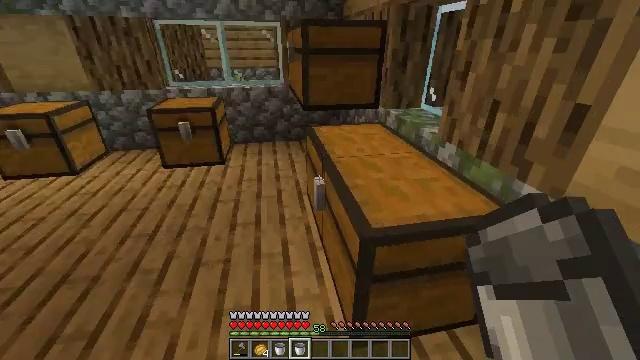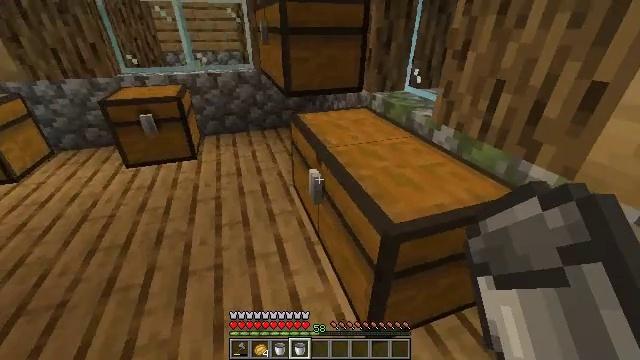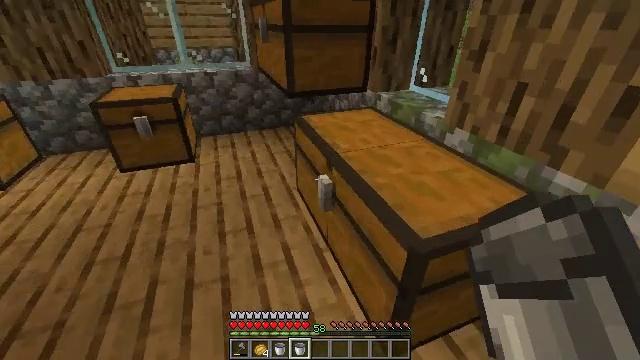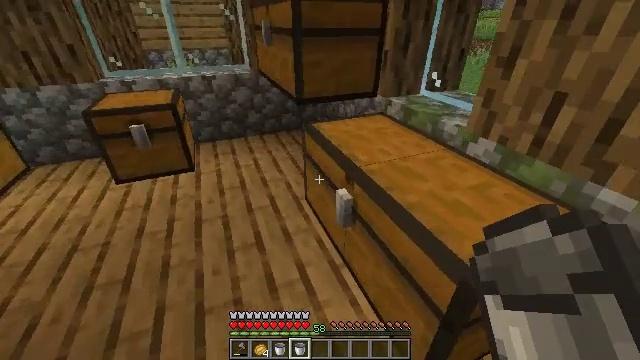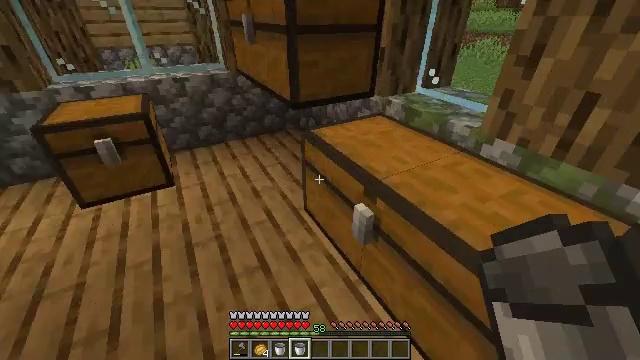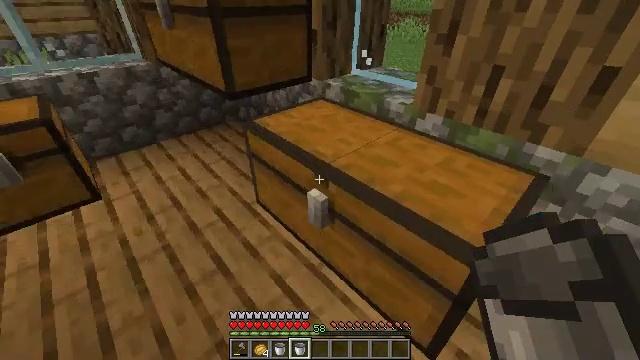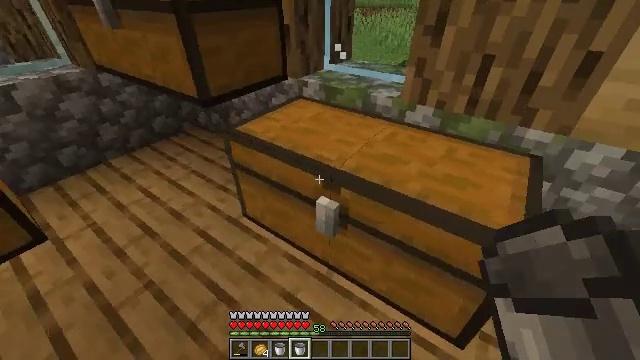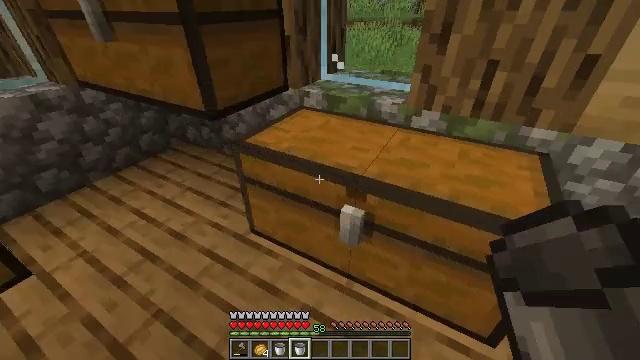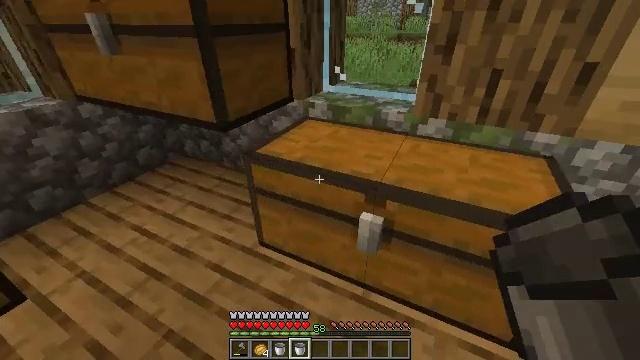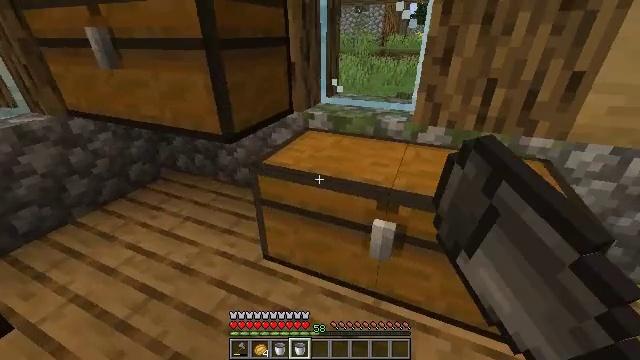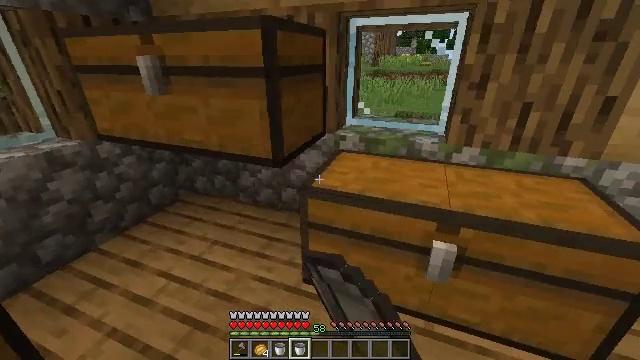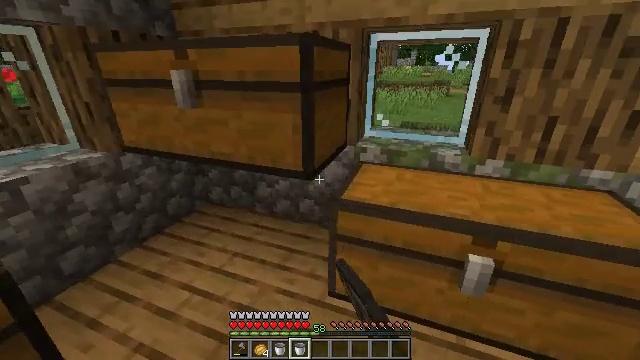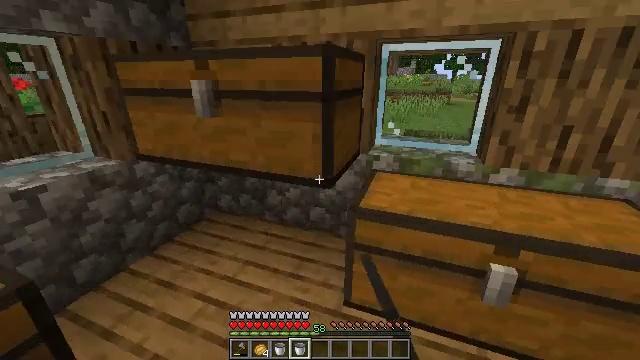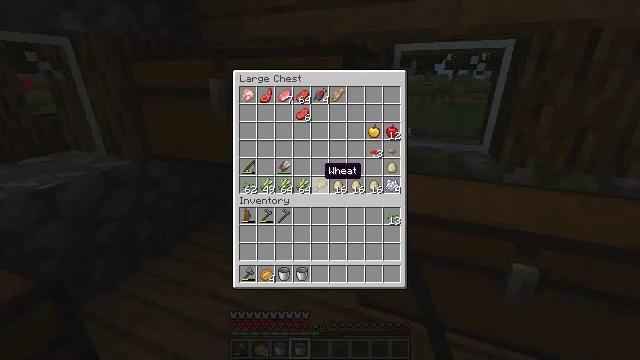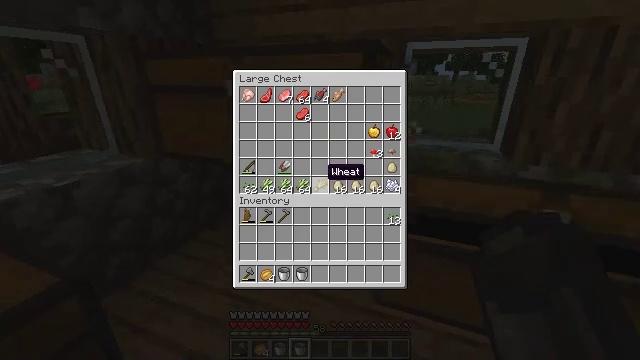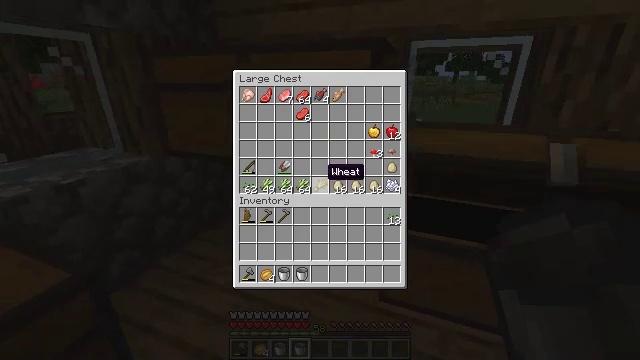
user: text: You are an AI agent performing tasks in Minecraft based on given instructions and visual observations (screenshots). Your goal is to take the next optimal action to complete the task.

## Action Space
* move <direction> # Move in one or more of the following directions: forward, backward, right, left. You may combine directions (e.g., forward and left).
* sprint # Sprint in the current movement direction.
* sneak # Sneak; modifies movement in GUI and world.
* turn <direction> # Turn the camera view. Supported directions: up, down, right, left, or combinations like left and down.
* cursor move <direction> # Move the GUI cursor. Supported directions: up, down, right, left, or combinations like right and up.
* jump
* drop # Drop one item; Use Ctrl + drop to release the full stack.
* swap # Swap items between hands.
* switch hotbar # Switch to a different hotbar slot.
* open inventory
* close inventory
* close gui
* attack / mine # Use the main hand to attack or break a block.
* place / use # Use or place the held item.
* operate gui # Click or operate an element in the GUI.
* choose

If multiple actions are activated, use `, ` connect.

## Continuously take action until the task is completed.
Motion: motion action
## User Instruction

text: Make pumpkin seeds from a pumpkin using the crafting menu.
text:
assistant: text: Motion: move forward and move left, turn right and down
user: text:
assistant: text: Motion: move forward and move left, turn right
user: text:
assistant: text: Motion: move forward and move left, turn right
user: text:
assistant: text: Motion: move forward and move left, turn right and down
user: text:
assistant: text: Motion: move forward and move left, turn right and down
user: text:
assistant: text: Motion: move left, turn right and down
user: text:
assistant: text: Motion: move left, turn right and up
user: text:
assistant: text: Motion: move left, turn right and up, use / place
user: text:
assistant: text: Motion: move left, turn right and up, use / place
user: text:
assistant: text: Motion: move left, turn right and up, use / place
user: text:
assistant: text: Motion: move left, turn up
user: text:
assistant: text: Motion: move left, turn up
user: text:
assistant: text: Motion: move left, open gui
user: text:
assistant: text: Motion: no_op
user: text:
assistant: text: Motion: no_op
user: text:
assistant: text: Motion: no_op
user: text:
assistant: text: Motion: no_op
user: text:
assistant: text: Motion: no_op
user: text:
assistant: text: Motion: no_op
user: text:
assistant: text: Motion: no_op
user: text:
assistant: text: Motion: no_op
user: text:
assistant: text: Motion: no_op
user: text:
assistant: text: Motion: cursor move right
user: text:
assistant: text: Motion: cursor move right
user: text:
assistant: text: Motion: no_op
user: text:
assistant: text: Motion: cursor move down
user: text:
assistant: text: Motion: cursor move left and down
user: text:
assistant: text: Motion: cursor move left and down
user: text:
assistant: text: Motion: no_op
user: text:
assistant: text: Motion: cursor move down